九年级 · 度量几何学
为了测量直立在水平地面上的旗杆 $A B$ 的高度,把标杆 $D E$ 直立在同一水平地面上 (如图). 同一时刻测得旗杆和标杆在太阳光下的影长分别 $B C=8.72 \mathrm{~m}, E F=2.18 \mathrm{~m}$. 已知 $B, C, E, F$ 在同一直线上, $A B \perp B C, D E \perp E F, D E=2.47 \mathrm{~m}$, 则 $A B=$ $\qquad$ $\mathrm{m}$.

    （第 13 题）

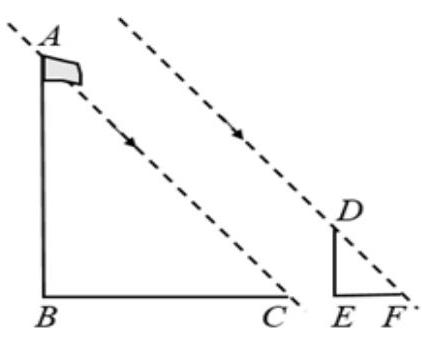
答案:  9.88

解析: 根据平行投影得 $A C / / D E$, 可得 $\angle A C B=\angle D F E$, 证明 Rt $\triangle A B C \sim \triangle R t \triangle D E F$, 然后利用相似三角形的性质即可求解.

【详解】解： $\because$ 同一时刻测得旗杆和标杆在太阳光下的影长分别是 $B C=8.72 \mathrm{~m}, E F=2.18 \mathrm{~m}$.

$\therefore A C / / D F$,

$\therefore \angle A C B=\angle D F E$,

$\because A B \perp B C, D E \perp E F$,

$\therefore \angle A B C=\angle D E F=90^{\circ}$,

$\therefore$ Rt $\triangle A B C \sim R t \triangle D E F$,

$\therefore \frac{A B}{D E}=\frac{B C}{E F}$, 即 $\frac{A B}{2.47}=\frac{8.72}{2.18}$,

解得 $A B=9.88$,

$\therefore$ 旗杆的高度为 $9.88 \mathrm{~m}$.

故答案为: 9.88 .

【点睛】本题考查了相似三角形的判定与性质，平行投影：由平行光线形成的投影是平行投影，如物体在太阳光的照射下形成的影子就是平行投影. 证明 Rt $\triangle A B C \sim \triangle R t \triangle D E F$ 是解题的关键.